Question: I'm trying to make a pie chart with several slices, and many of them have low values. The problem is that when I make the chart most of the labels overlap each other.
The graphic is this:

The data:
'''
Descripcion Freq
Sumarios 17
Previsiones Legales 34
Multas SICORE 19
Multas ANSeS 7
Multas AFIP 5
Gastos Corresponsalia 22
Faltantes de Caja 470
Cargos Jubilaciones 2185
ATM Fraudes 10
ATM Diferencias 201
'''
And the code:
'''
#armo el grafico
pmas <- ggplot(cant_masivos_trim, aes(x=1, y=Freq, fill=Descripcion)) +
geom_bar(stat="identity") +
ggtitle(paste("Cantidad de Reportes - Carga Masiva"))
pmas <- pmas + coord_polar(theta='y')
pmas <- ggplot(cant_masivos_trim, aes(x=1, Freq, fill=Descripcion)) +
ggtitle(paste("Cantidad de Reportes - Carga Masiva")) +
coord_polar(theta='y')
pmas <- pmas + geom_bar(stat="identity", color='black') + guides(fill=guide_legend
(override.aes=list(colour=NA)))
pmas <- pmas + theme(axis.ticks=element_blank(), # the axis ticks
axis.title=element_blank(), # the axis labels
axis.text.y=element_blank()) # the 0.75, 1.00, 1.25 labels.
y.breaks <- cumsum(cant_masivos_trim$Freq) - cant_masivos_trim$Freq/2
pmas <- pmas +
# prettiness: make the labels black
theme(axis.text.x=element_text(color='black')) +
scale_y_continuous(
breaks=y.breaks, # where to place the labels
labels= (paste(cant_masivos_trim$Freq, percent(cant_masivos_trim$Freq/sum (cant_masivos_trim$Freq)), sep='
'))) # the labels
'''
I try to find a solution here, but have no luck. Does anybody have an idea?
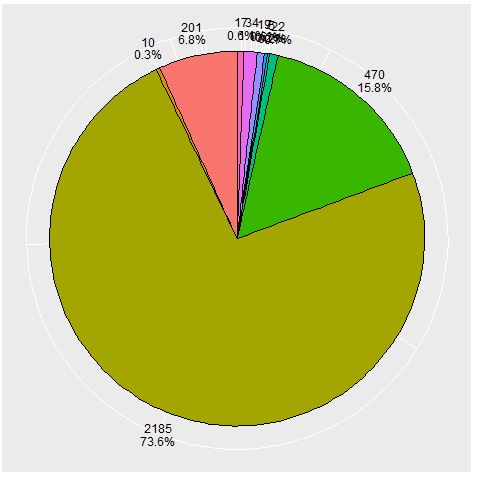
Answer: Here is an attempt using 'ggrepel'. The result for the pie chart is not really pretty, but I can't improve it. And afterwards, I provide another solution without pie charts at all.
'''
library(ggplot2)
library(tibble)
library(scales)
library(ggrepel)
library(forcats)
df <- tribble(
~Descripcion, ~Freq,
"Sumarios", 17,
"Previsiones Legales", 34,
"Multas SICORE", 19,
"Multas ANSeS", 7,
"Multas AFIP", 5,
"Gastos Corresponsalia", 22,
"Faltantes de Caja", 470,
"Cargos Jubilaciones", 2185,
"ATM Fraudes", 10,
"ATM Diferencias", 201)
'''
I change 'df$Descripcion'to a factor, and ordered by 'df$Freq', using 'forcats::fct_reorder'. And then I change the order in the data frame, so the function to position the labels works correctly.
'''
df$Descripcion <- fct_reorder(df$Descripcion, df$Freq)
df <- df[order(df$Freq, decreasing = TRUE), ]
df
# A tibble: 10 x 2
# Descripcion Freq
# <fctr> <dbl>
# 1 Sumarios 17
# 2 Previsiones Legales 34
# 3 Multas SICORE 19
# 4 Multas ANSeS 7
# 5 Multas AFIP 5
# 6 Gastos Corresponsalia 22
# 7 Faltantes de Caja 470
# 8 Cargos Jubilaciones 2185
# 9 ATM Fraudes 10
# 10 ATM Diferencias 201
'''
I then define another data frame to place the labels. I chose the x.breaks through trial and error.
'''
my_labels <- tibble(x.breaks = seq(1, 1.5, length.out = 10),
y.breaks = cumsum(df$Freq) - df$Freq/2,
labels = paste(df$Freq, percent(df$Freq/sum (df$Freq)), sep='
'),
Descripcion = df$Descripcion)
'''
And then the plot (note that I changed the 'theme(axis.x.text)' to 'element_blank()' as I add the labels through 'geom_label_repel()' now)
'''
pmas <- ggplot(df, aes(x = 1, y = Freq, fill = Descripcion)) +
ggtitle(paste("Cantidad de Reportes - Carga Masiva")) +
geom_bar(stat="identity", color='black') +
coord_polar(theta='y') +
guides(fill=guide_legend(override.aes=list(colour=NA)))+
theme(axis.ticks=element_blank(), # the axis ticks
axis.title=element_blank(), # the axis labels
axis.text.y=element_blank(), # the 0.75, 1.00, 1.25 labels.
axis.text.x = element_blank(),
panel.grid = element_blank()) +
scale_fill_brewer(palette = "Set3", direction = -1)+
geom_label_repel(data = my_labels, aes(x = x.breaks, y = y.breaks,
label = labels, fill = Descripcion),
label.padding = unit(0.1, "lines"),
size = 2,
show.legend = FALSE,
inherit.aes = FALSE)
pmas
'''
<URL>
Here is another version of the plot, where you do not need to provide another data frame for the labels. I chose to put the labels before the bars, but it is up to you. Note the 'expand_limits(y = -150)' to ensure that the label is visible, and the 'coord_flip()' so as the labels are more readable. I also use 'geom_col()' in place of 'geom_bar(stat = "identity")'.
'''
pmas2 <- ggplot(data = df, aes(x = Descripcion, y = Freq)) +
geom_col(aes(fill = Descripcion) , show.legend = FALSE) +
ggtitle(paste("Cantidad de Reportes - Carga Masiva")) +
coord_flip() +
geom_label(aes(label = paste(df$Freq, percent(df$Freq/sum(df$Freq)), sep = "
"),
y = -150, fill = Descripcion),
show.legend = FALSE,
size = 3, label.padding = unit(0.1, "lines")) +
expand_limits(y = -150) +
scale_fill_brewer(palette = "Set3", direction = -1)
pmas2
'''
<URL>